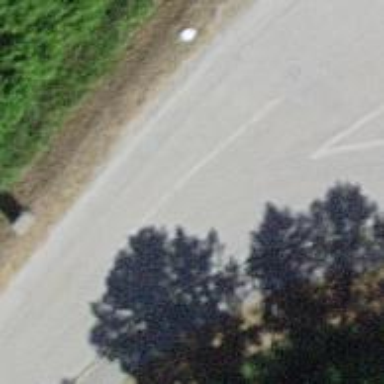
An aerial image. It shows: Asphalt track with grade1 surface.